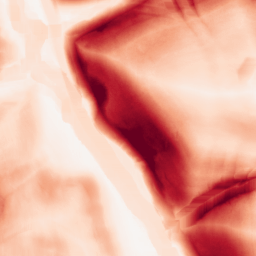
Category: morphological
Decomposition family: morphological_square
Decomposition parameters: operation: gradient
size: 15
Upsampling method: bicubic_16x
Upsampling parameters: scale: 16
Upsampling scale: 16